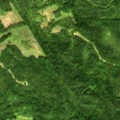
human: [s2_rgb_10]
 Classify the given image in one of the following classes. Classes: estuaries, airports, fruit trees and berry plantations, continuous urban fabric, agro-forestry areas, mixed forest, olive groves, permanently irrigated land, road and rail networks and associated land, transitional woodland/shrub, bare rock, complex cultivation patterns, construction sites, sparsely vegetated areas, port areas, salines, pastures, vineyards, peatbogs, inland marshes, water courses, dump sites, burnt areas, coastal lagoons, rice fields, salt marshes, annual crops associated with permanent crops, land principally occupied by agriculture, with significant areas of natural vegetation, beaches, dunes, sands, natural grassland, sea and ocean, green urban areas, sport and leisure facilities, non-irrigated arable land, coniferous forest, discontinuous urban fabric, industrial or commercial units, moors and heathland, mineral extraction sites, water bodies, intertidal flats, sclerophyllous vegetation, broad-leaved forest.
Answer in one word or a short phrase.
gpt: coniferous forest, mixed forest